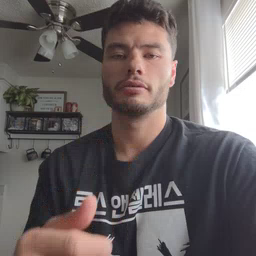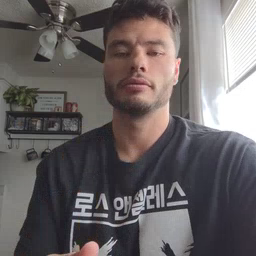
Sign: man